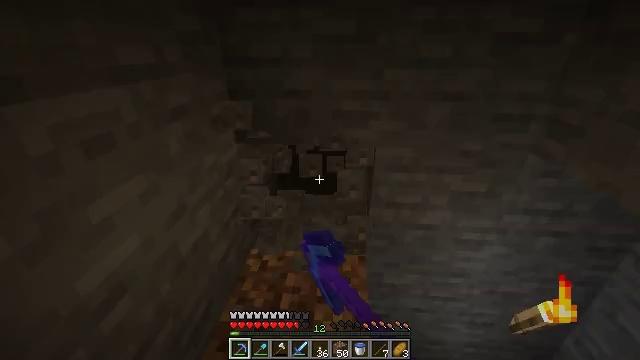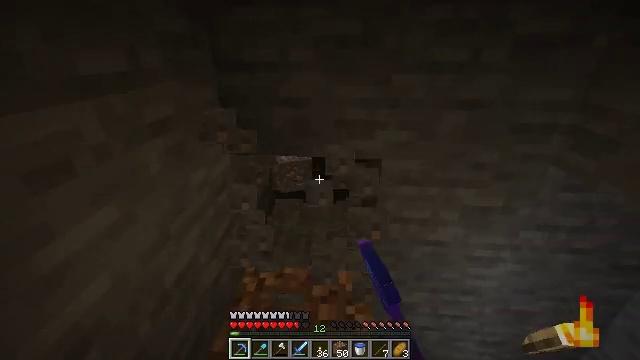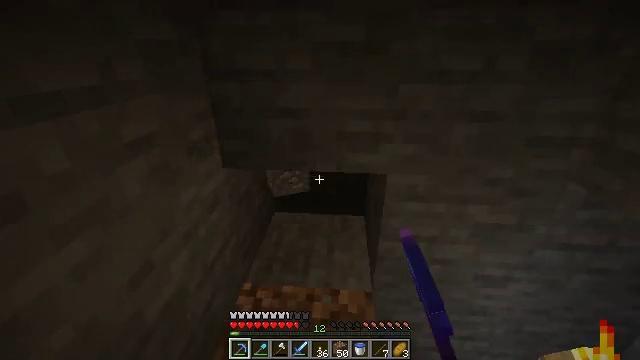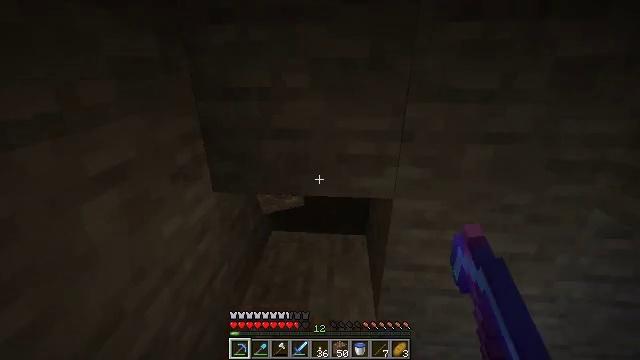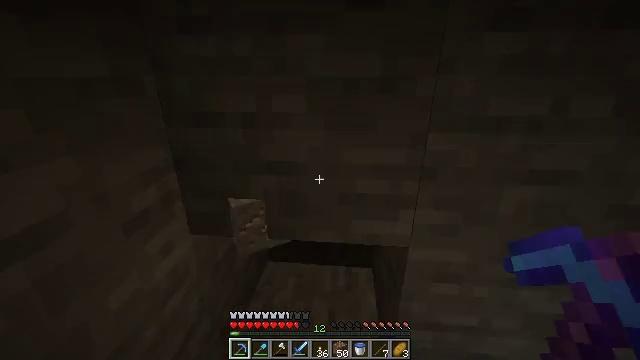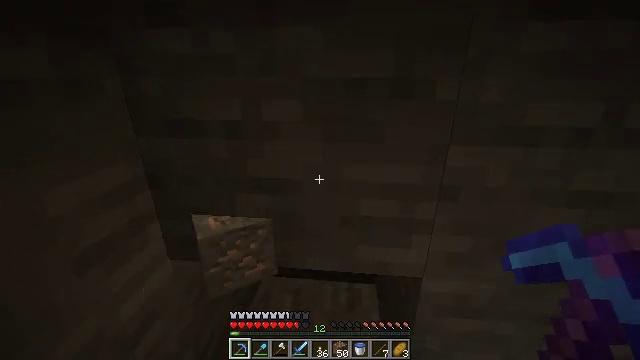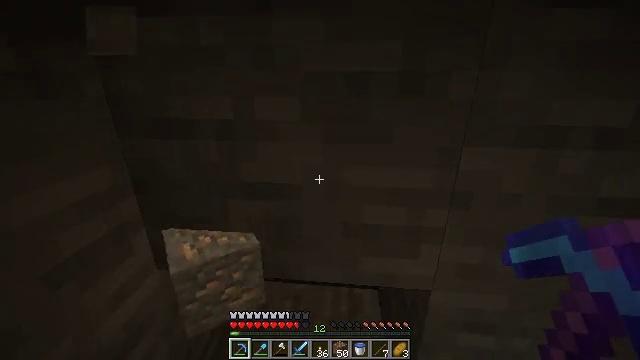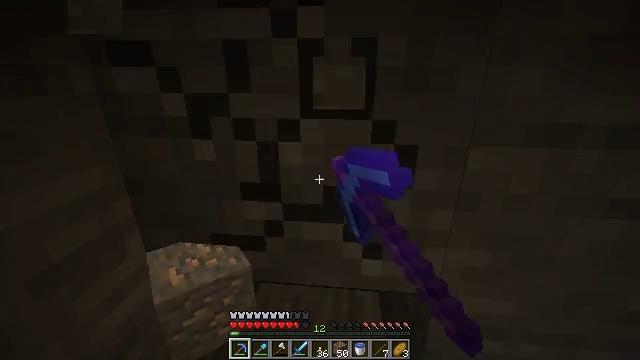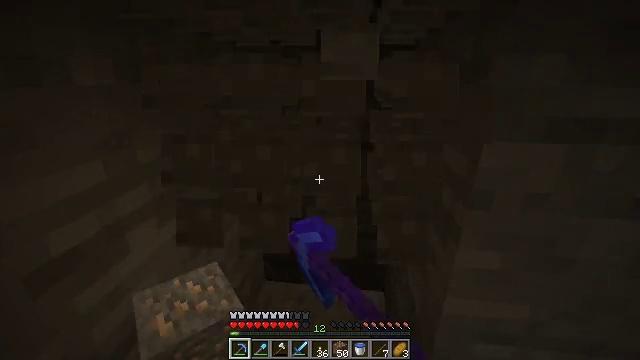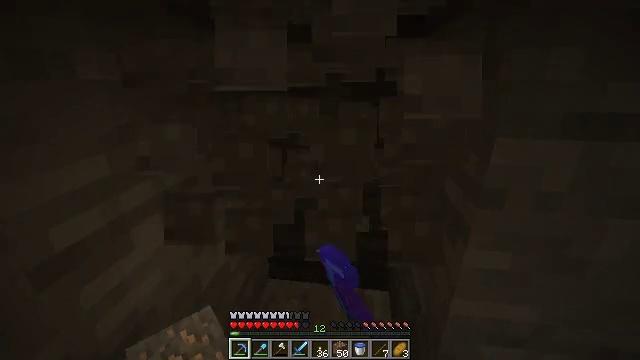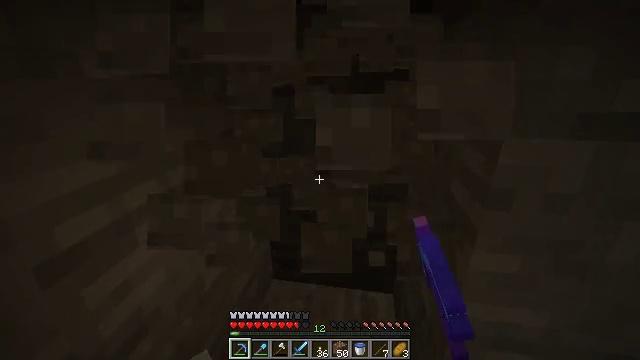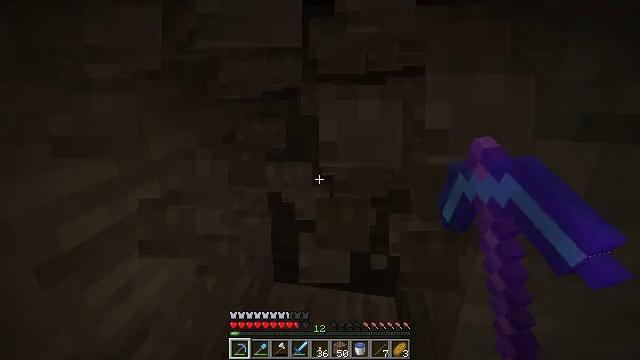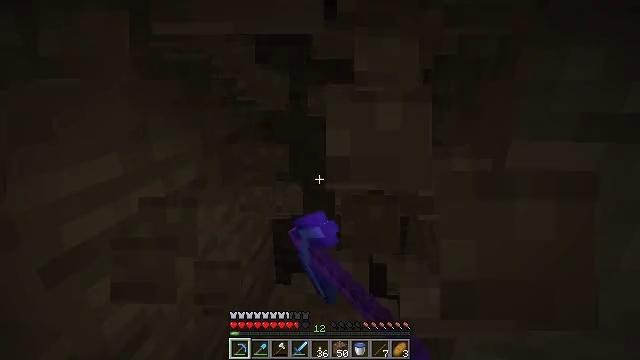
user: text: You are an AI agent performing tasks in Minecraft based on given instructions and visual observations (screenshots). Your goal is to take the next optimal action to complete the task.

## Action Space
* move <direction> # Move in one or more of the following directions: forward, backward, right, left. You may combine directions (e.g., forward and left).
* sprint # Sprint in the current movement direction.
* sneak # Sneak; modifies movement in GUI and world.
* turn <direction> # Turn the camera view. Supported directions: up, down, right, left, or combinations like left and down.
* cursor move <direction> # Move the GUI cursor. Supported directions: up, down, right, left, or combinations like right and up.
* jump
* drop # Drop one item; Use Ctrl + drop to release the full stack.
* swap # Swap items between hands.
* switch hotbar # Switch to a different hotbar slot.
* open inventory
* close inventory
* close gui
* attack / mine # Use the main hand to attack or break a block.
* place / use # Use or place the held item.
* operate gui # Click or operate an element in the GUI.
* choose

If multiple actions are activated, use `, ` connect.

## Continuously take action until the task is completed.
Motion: motion action
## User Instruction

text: Harvest stone in the caves.
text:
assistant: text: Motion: move forward
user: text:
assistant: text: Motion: move forward
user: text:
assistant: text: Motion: move forward, turn up
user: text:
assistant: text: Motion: move forward, turn up
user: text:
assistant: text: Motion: no_op
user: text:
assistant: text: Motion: attack / mine
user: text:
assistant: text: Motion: attack / mine
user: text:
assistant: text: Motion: turn left, attack / mine
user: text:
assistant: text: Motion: turn left, attack / mine
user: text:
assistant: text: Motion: turn left, attack / mine
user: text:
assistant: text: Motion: attack / mine
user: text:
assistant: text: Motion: no_op
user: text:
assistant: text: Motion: no_op